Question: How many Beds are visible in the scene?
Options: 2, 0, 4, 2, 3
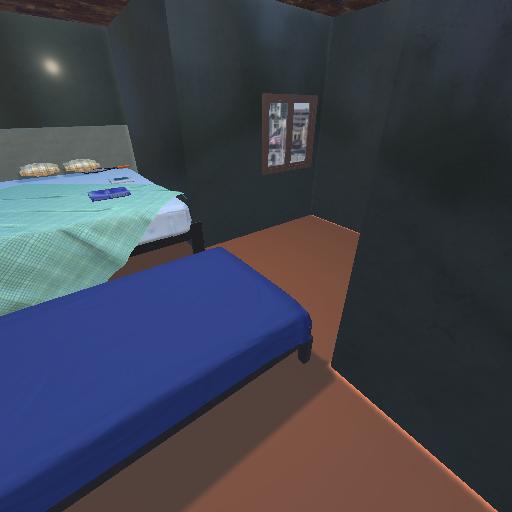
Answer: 2